Field crop: tomato
Growth stage: 1
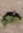
Species: solanum